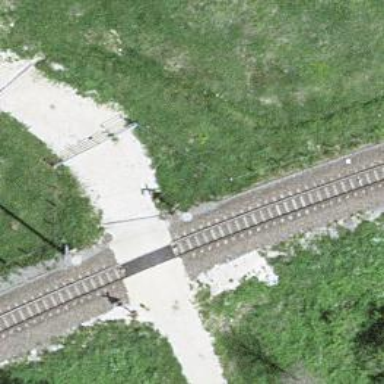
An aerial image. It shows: Railway level crossing.